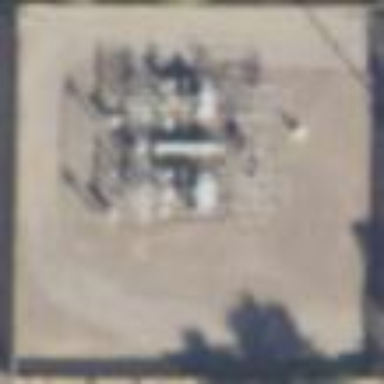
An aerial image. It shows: Outdoor power substation with surrounding wall. The substation operates at the distribution level.